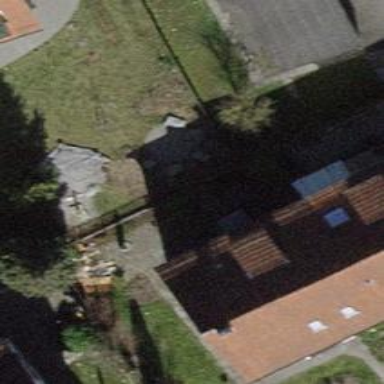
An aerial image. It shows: Building with tile roof.